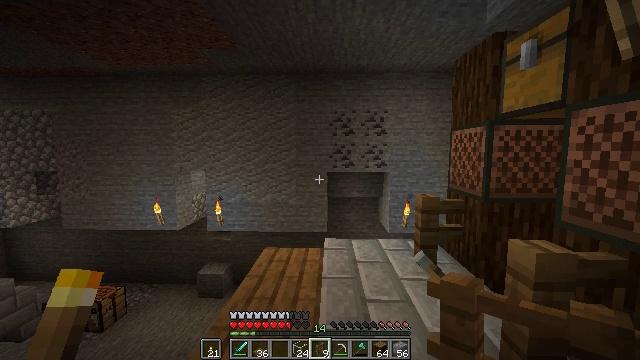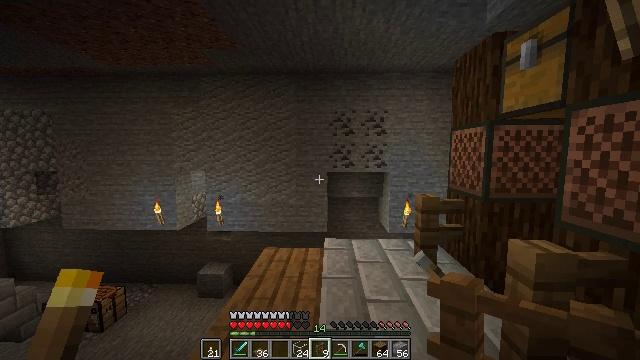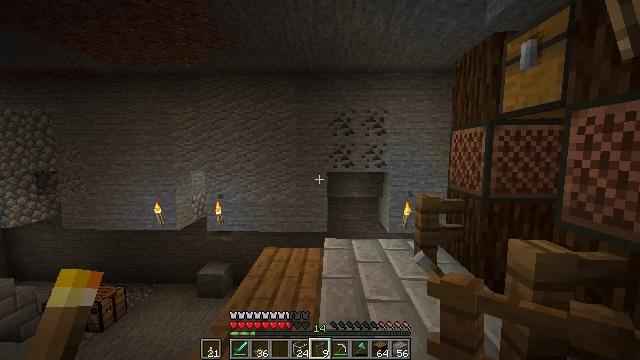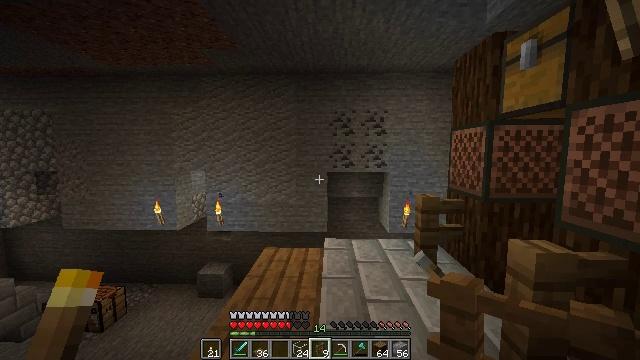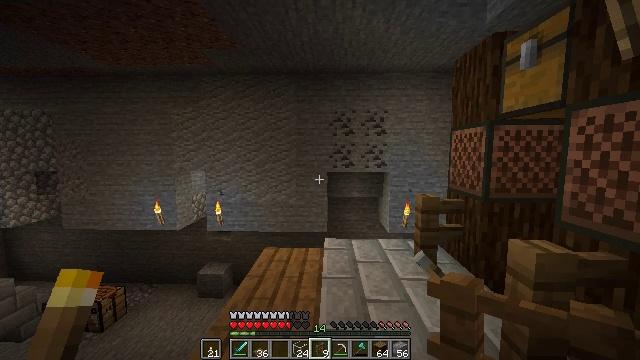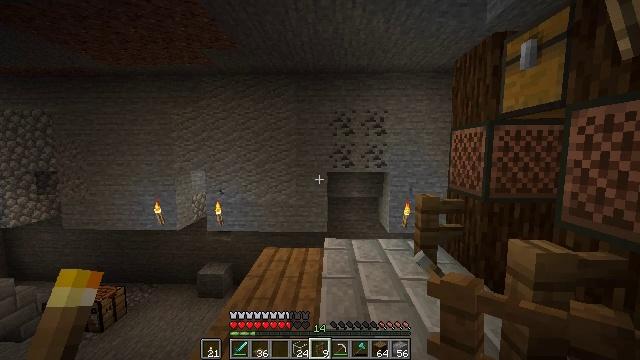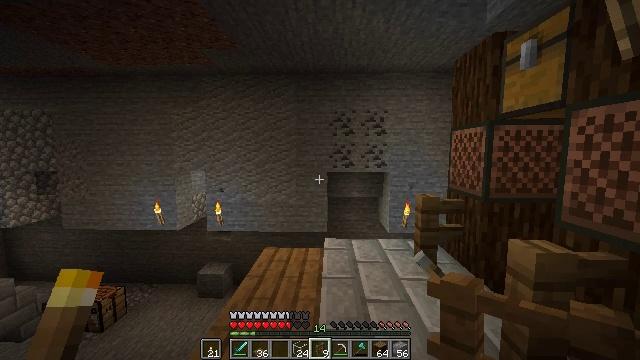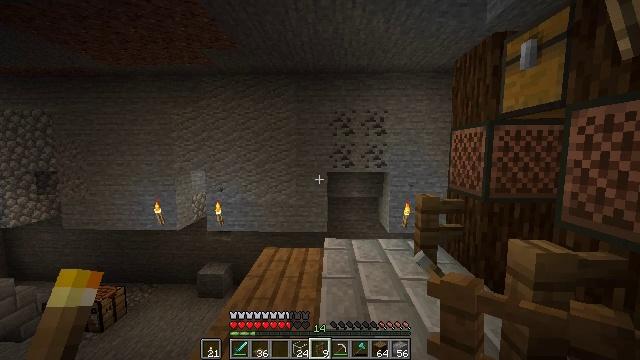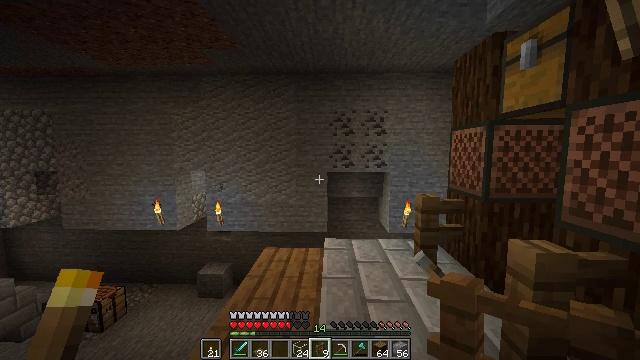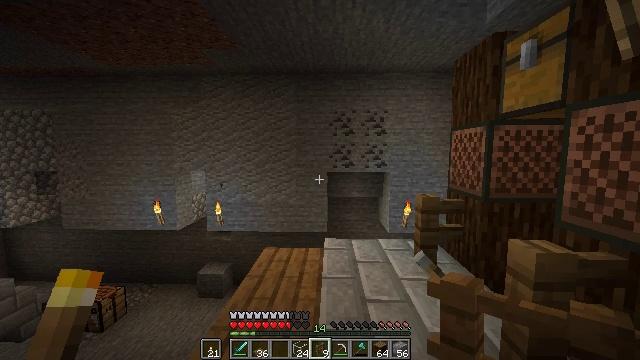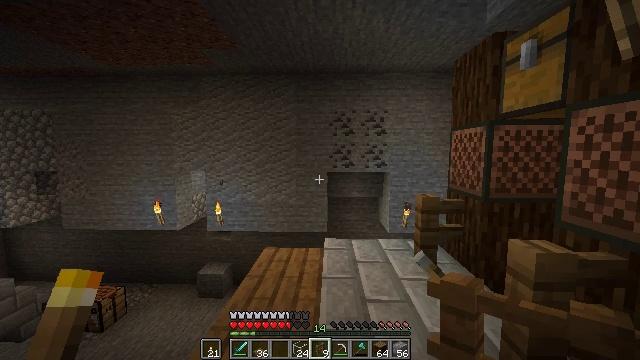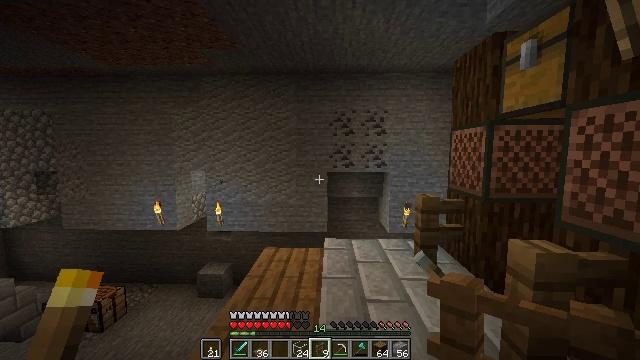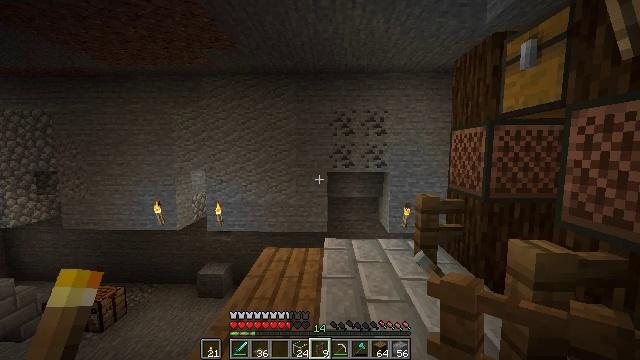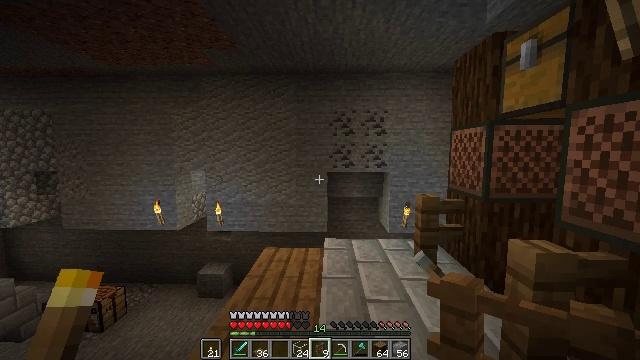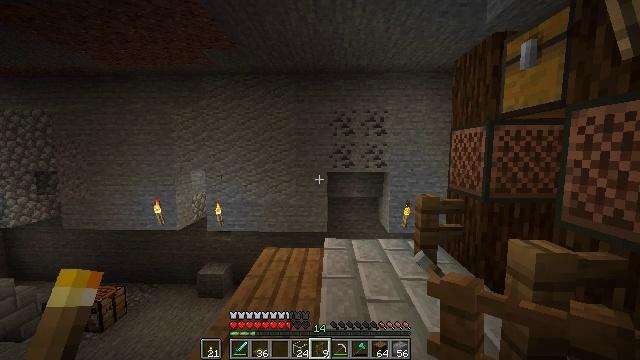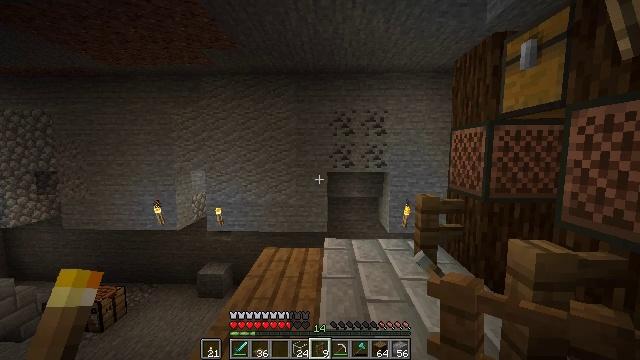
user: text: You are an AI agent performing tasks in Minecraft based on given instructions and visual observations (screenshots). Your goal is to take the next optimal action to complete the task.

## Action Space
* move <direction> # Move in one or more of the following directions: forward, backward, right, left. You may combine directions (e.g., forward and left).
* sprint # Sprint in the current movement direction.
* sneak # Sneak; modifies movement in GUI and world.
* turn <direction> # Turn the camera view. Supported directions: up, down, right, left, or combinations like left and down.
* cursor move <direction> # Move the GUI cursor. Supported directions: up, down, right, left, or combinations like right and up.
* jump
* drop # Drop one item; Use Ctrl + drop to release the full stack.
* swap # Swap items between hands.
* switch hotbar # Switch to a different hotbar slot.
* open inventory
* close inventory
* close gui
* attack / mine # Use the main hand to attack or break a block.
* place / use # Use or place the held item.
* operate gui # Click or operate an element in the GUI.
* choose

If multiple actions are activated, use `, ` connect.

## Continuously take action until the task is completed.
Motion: motion action
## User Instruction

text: Craft spruce stairs from spruce planks.
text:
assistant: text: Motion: no_op
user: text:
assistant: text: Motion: no_op
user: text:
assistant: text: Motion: no_op
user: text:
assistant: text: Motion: no_op
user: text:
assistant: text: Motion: no_op
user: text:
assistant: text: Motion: no_op
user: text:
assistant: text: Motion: no_op
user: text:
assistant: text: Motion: no_op
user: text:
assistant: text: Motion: no_op
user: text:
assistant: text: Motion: no_op
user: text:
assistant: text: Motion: no_op
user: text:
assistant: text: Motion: no_op
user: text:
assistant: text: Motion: no_op
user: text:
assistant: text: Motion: no_op
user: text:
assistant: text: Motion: no_op
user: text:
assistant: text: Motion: no_op
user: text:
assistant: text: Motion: no_op
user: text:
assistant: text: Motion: no_op
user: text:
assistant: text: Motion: no_op
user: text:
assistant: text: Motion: no_op
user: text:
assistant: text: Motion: no_op
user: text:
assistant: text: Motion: no_op
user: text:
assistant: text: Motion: no_op
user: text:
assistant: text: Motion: no_op
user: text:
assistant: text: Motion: no_op
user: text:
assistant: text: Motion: no_op
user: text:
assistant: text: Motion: no_op
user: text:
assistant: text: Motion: no_op
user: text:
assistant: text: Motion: no_op
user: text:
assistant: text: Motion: no_op